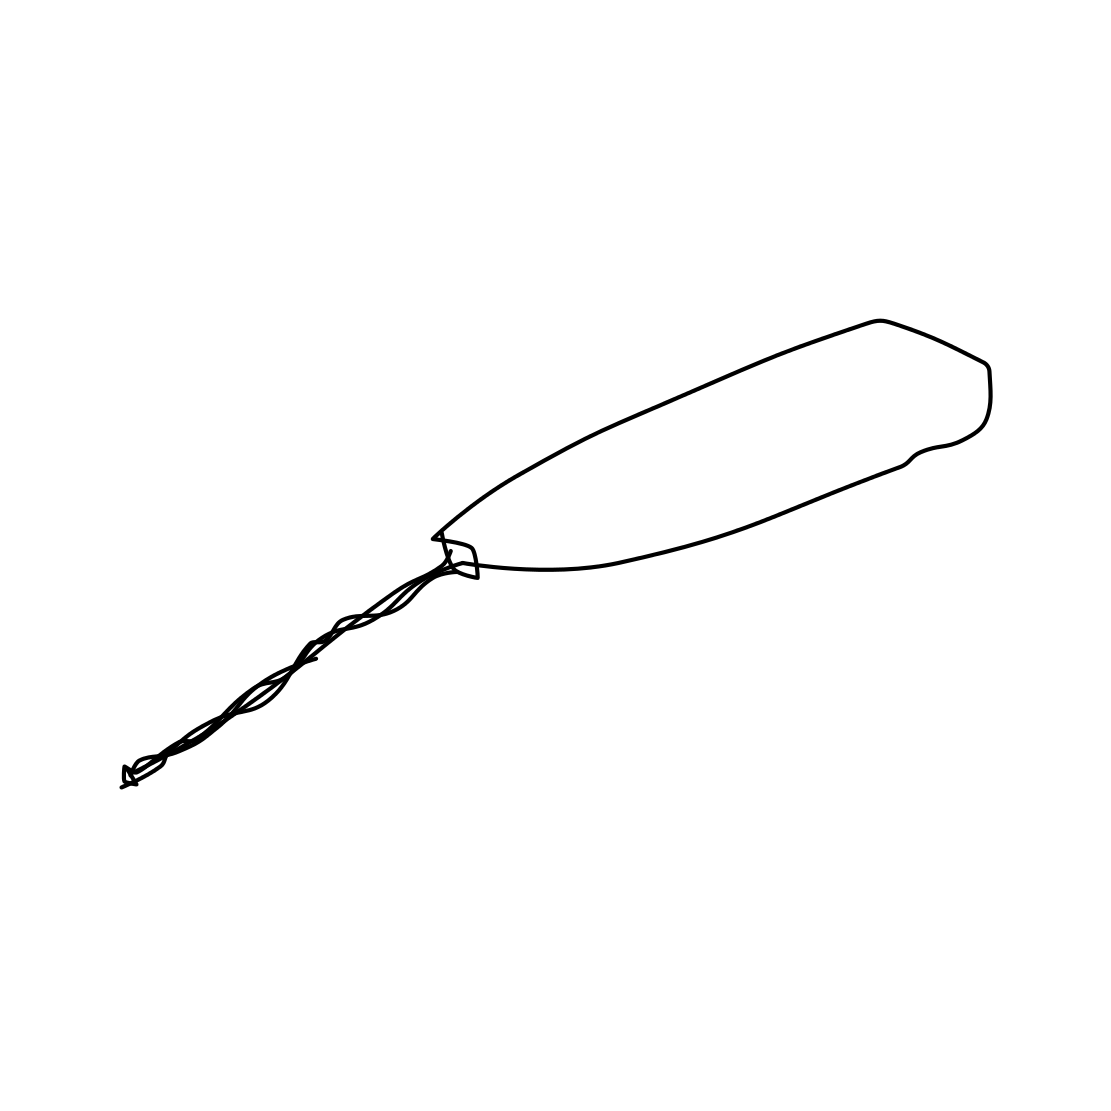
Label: screwdriver